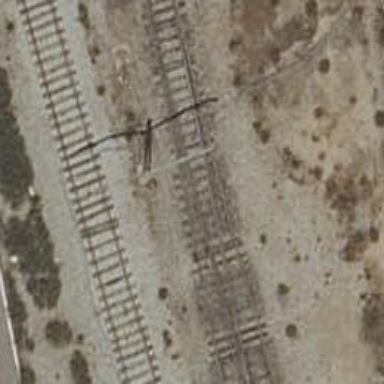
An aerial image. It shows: Rail yard with electrified contact lines for railway operations.